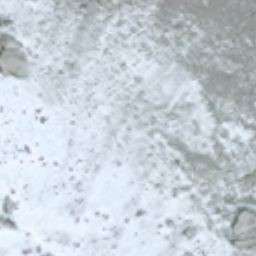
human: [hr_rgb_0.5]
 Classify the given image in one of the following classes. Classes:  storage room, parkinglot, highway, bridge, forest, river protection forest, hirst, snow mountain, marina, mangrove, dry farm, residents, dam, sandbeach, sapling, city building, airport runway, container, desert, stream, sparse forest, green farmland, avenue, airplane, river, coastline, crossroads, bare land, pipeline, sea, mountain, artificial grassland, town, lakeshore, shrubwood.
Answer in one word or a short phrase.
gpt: snow mountain